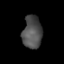
Tissue: lung
Cell type: Epithelial cells
Senescence score: 0.5535
Nuclear area (px): 618
Mean DAPI intensity: 79.492